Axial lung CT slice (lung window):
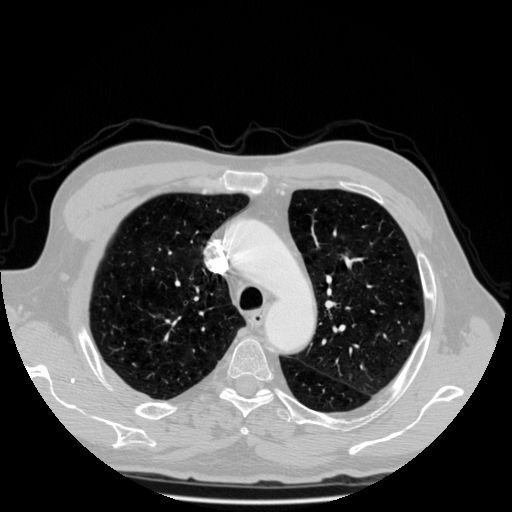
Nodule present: no